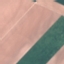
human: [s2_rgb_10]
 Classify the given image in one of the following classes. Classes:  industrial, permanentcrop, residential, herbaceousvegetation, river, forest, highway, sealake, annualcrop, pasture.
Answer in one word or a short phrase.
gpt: AnnualCrop